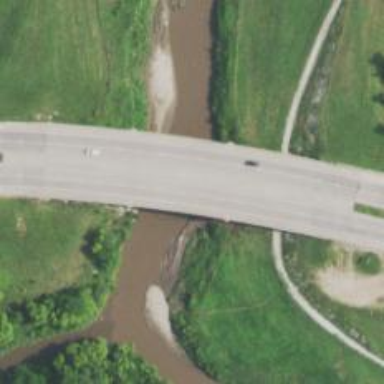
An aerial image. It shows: Primary highway crossing over bridge.